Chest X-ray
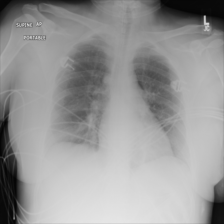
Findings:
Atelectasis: negative
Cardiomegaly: negative
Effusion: negative
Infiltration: negative
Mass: negative
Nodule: negative
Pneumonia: negative
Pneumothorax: negative
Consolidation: negative
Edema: negative
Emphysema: negative
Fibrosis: negative
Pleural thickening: negative
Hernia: negative